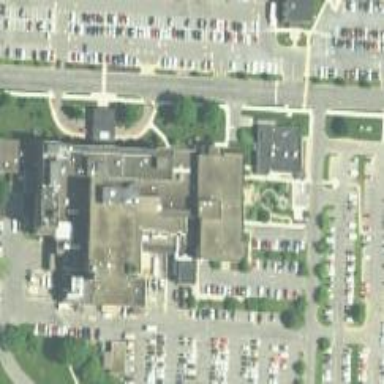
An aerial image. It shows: Hospital providing healthcare services.